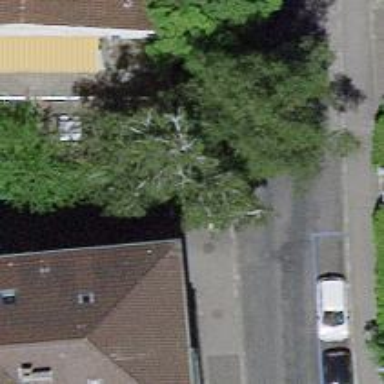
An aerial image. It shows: Kerb barrier.